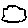
Label: cloud